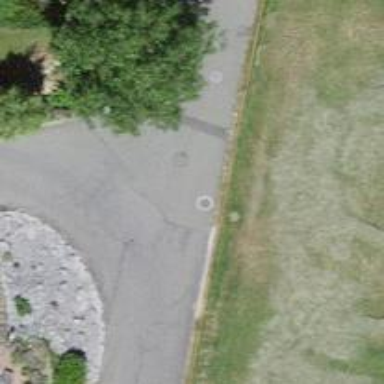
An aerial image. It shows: Smooth asphalt road in residential area.